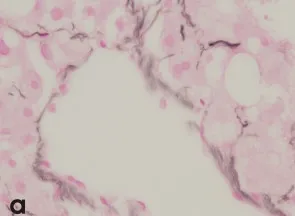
This figure shows a reticulin.
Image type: pathology (h&e)